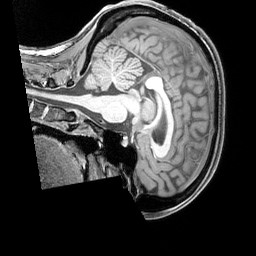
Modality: T1w
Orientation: sagittal
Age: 27
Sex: female
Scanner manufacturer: siemens
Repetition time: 2.3 s
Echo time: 0.00226 s